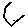
Label: hexagon